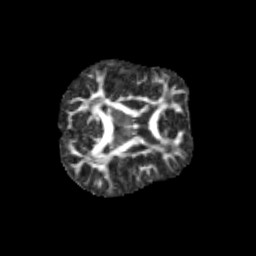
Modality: FA
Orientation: axial
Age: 10
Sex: male
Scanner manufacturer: siemens
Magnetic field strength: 3 T
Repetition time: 3.8 s
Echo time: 0.07 s